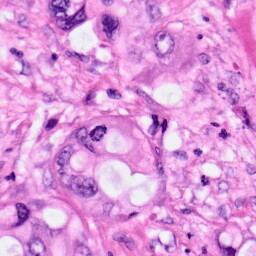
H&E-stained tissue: Pancreatic